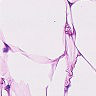
Metastatic tissue present: no